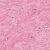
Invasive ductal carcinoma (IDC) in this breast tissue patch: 0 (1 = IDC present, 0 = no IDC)